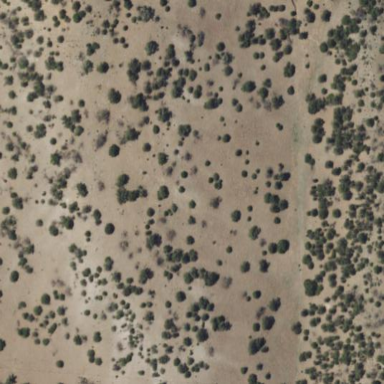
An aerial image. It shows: Patch of scrub vegetation.